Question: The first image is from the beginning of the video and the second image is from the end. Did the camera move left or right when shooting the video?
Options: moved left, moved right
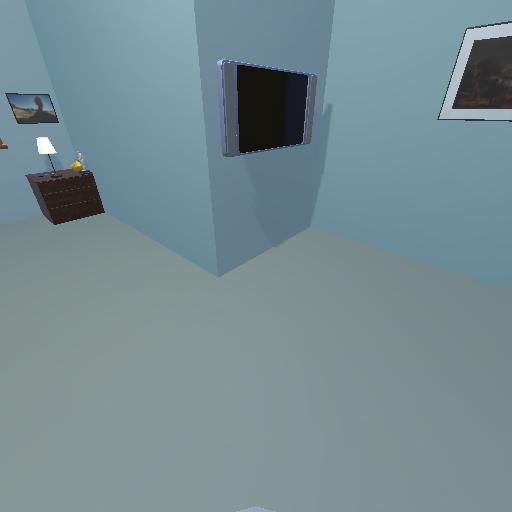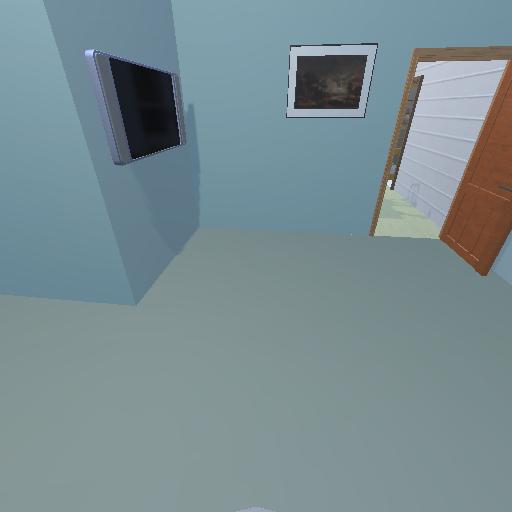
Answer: moved left